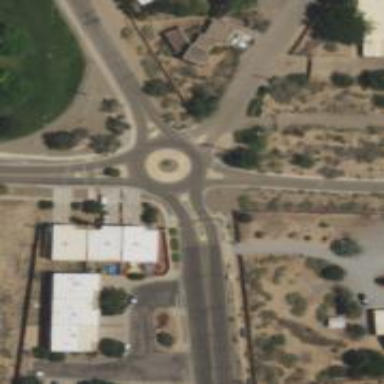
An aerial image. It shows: Roundabout at tertiary road junction.